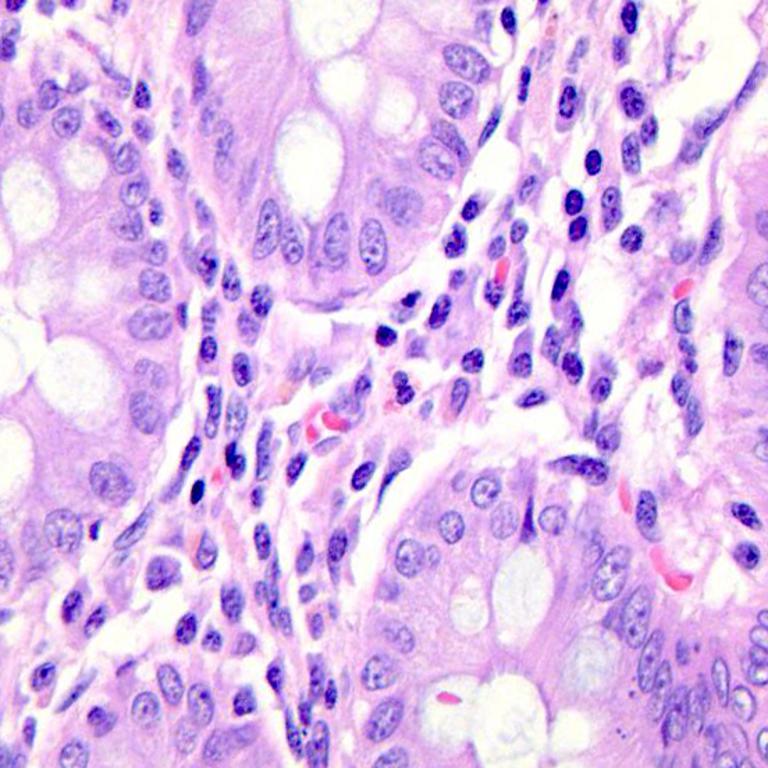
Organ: colon
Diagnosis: benign